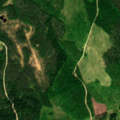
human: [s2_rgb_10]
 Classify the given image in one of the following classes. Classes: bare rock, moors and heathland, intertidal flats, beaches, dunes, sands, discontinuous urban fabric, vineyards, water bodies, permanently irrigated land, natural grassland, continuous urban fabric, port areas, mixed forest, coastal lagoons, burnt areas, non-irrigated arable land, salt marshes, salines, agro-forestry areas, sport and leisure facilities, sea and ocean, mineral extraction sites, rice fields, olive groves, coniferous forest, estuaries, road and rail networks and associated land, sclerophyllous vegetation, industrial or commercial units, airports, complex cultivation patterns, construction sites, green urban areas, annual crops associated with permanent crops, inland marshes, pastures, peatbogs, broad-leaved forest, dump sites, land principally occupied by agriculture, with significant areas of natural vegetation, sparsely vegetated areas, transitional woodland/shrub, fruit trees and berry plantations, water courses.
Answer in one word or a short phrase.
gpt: coniferous forest, mixed forest